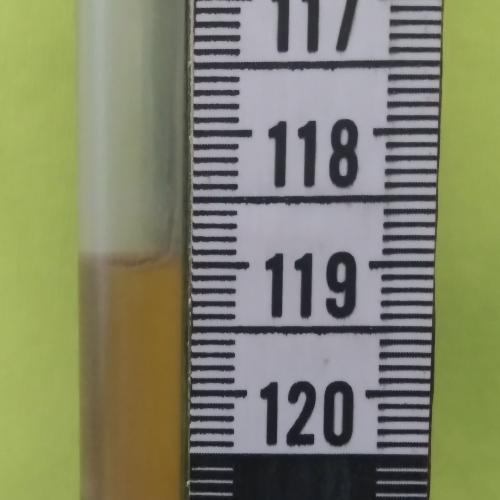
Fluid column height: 119.0 cm